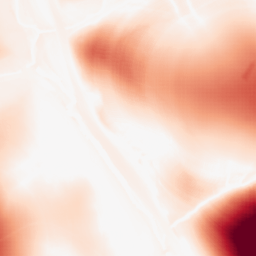
Category: morphological
Decomposition family: morphological
Decomposition parameters: operation: opening
size: 100
Upsampling method: sinc_hamming
Upsampling parameters: scale: 8
kernel_size: 16
Upsampling scale: 8